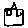
Label: house